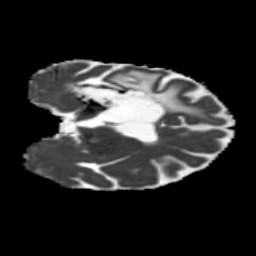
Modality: MD
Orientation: coronal
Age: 31
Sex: female
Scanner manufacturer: siemens
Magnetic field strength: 3 T
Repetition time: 5.25 s
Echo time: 0.08 s